Field crop: tomato
Growth stage: 1
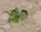
Species: solanum